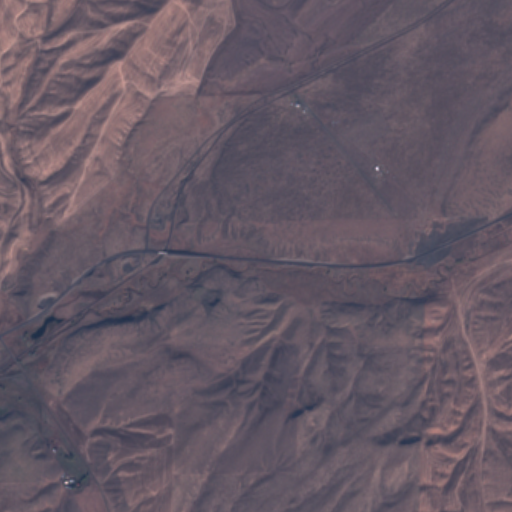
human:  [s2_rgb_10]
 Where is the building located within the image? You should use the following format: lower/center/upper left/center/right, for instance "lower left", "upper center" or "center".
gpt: The building is located in the upper center of the image.
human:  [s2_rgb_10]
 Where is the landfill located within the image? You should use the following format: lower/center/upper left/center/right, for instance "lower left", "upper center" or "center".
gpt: There is no landfill in the image.